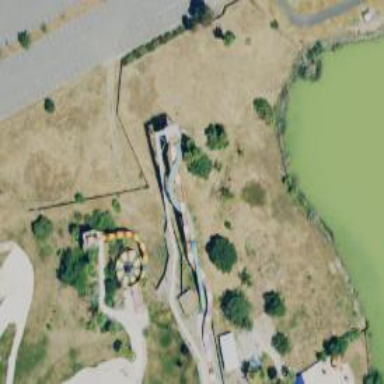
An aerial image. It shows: Water slide attraction.